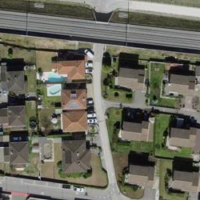
EUNIS habitat code: 54
Species observed at this site:
Motacilla cinerea